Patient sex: M
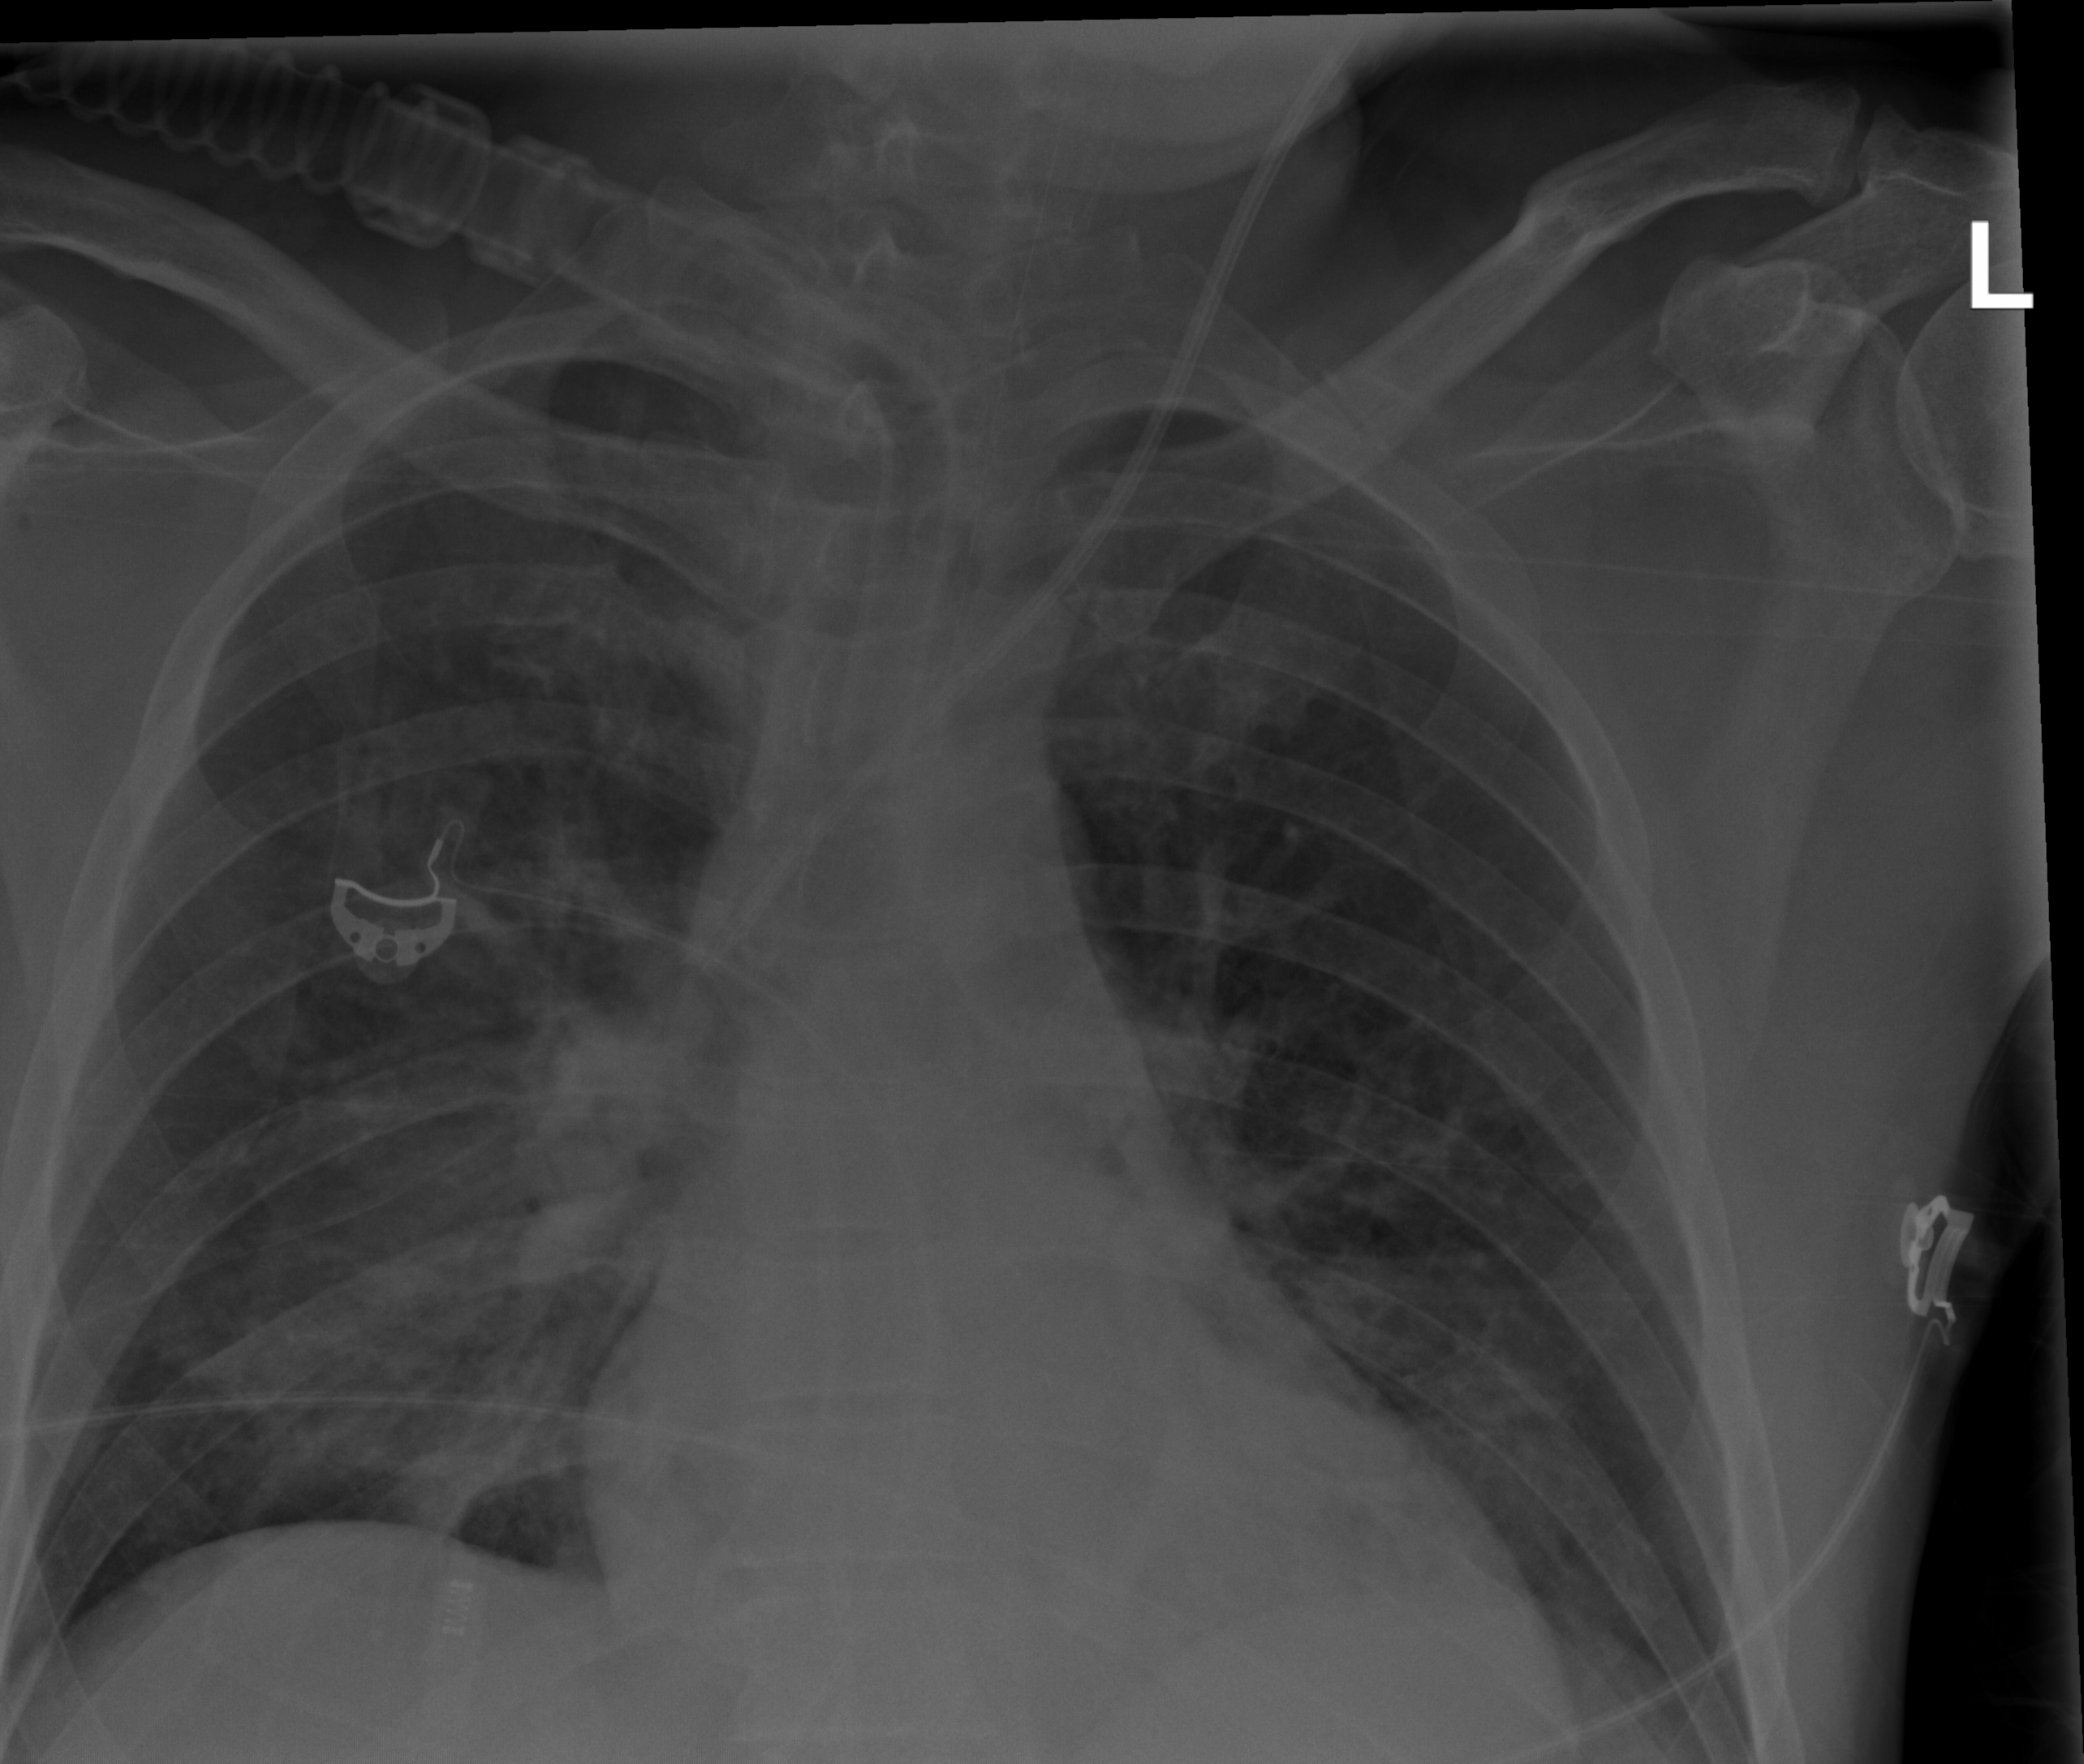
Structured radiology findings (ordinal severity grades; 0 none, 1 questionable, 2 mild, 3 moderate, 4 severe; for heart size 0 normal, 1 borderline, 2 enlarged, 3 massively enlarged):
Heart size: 2
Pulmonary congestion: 2
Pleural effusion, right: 0
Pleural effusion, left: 0
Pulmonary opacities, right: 2
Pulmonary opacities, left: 0
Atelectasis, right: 0
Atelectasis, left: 0